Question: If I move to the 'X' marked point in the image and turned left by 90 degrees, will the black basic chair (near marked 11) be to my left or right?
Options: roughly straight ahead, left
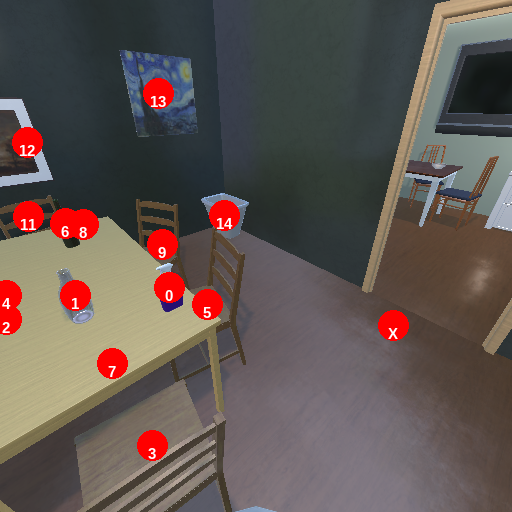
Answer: roughly straight ahead